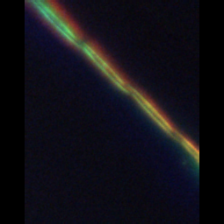
Taxon: Psuedo-nitzschia
Group: Diatoms